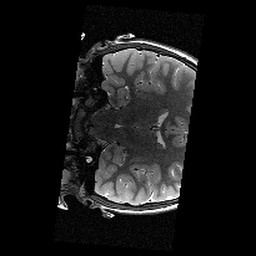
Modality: T2w
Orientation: coronal
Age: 11
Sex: female
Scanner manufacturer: siemens
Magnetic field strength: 3 T
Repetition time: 9.23 s
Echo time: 0.067 s